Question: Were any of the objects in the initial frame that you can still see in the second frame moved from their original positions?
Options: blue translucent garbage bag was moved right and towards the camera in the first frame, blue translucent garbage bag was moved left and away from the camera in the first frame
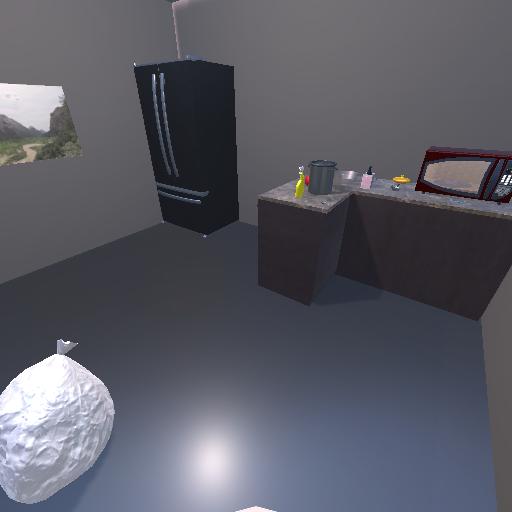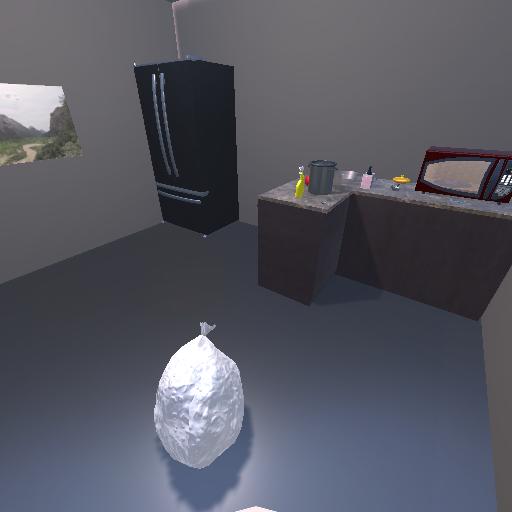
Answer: blue translucent garbage bag was moved right and towards the camera in the first frame